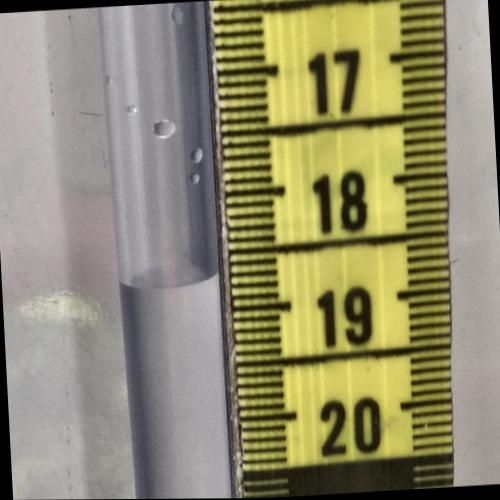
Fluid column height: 18.7 cm